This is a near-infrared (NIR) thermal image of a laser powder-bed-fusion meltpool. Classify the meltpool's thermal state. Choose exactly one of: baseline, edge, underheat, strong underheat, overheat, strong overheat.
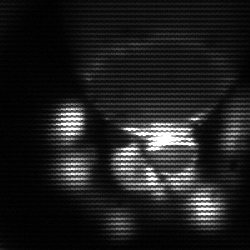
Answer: edge